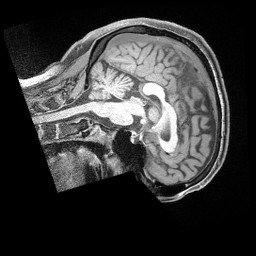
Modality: T1w
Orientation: sagittal
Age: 33
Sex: male
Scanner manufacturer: siemens
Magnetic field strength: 3 T
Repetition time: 2 s
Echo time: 0.00211 s